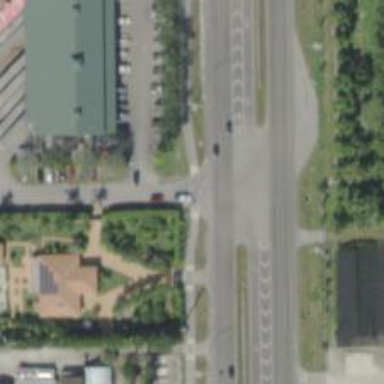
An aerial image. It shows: Uncontrolled road crossing.